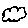
Label: cloud